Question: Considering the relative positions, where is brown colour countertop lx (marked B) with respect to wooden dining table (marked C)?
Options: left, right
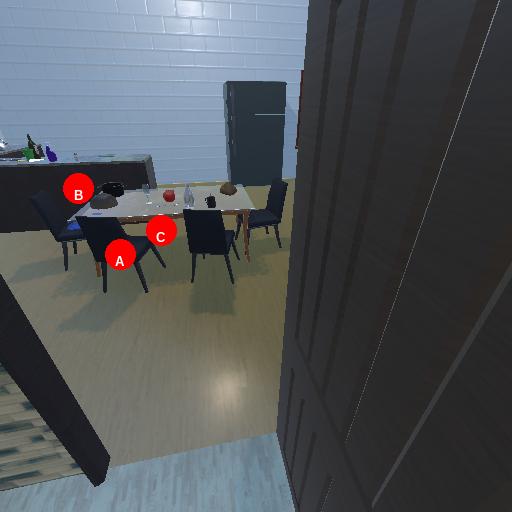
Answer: left